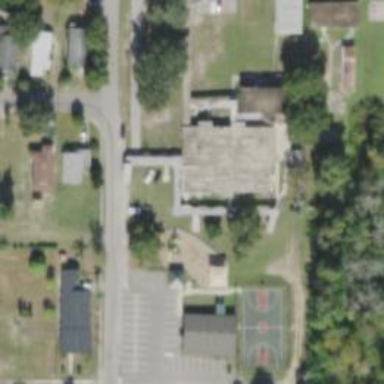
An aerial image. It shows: School.